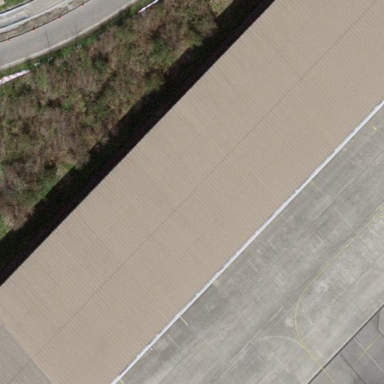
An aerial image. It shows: Hangar at the airport.